【题型】选择题　【知识点】平面几何　【难度】easy
如图，$\odot O$ 是四边形 $ABCD$ 的内切圆。若 $\angle AOB = 70^\circ$，则 $\angle COD = ( \quad )$

A. $110^\circ$  \quad
B. $125^\circ$  \quad
C. $140^\circ$  \quad
D. $145^\circ$
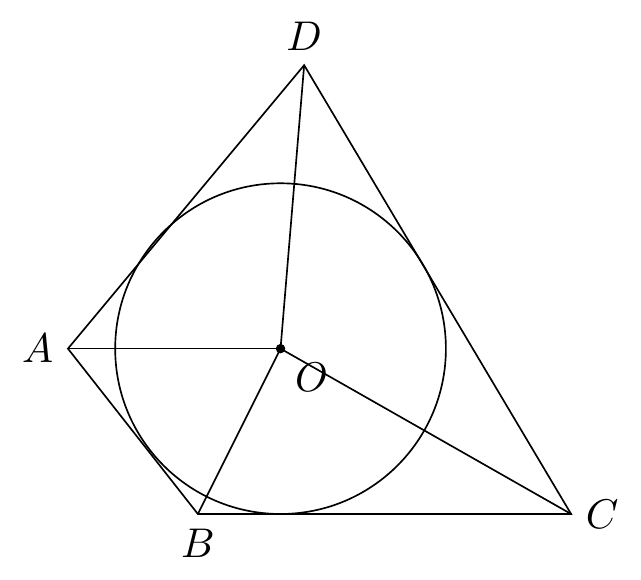
【解答】
解：$\because \odot O$ 是四边形 $ABCD$ 的内切圆，

$\therefore \angle OAB = \angle OAD$，$\angle ODA = \angle ODC$，$\angle OCD = \angle OCB$，$\angle OBC = \angle OBA$，

$\therefore \angle OAB + \angle OAD + \angle ODA + \angle ODC + \angle OCD + \angle OCB + \angle OBC + \angle OBA = 360^\circ$，

$\therefore \angle OAB + \angle OBA + \angle ODC + \angle OCD = \angle OAD + \angle ODA + \angle OCB + \angle OBC = 180^\circ$，

$\because \angle AOB = 70^\circ$，$\angle OAB + \angle OBA + \angle AOB = 180^\circ$，
$ \angle ODC + \angle OCD + \angle DOC = 180^\circ$，

$\therefore \angle COD = 180^\circ - 70^\circ = 110^\circ$，

故选：A。